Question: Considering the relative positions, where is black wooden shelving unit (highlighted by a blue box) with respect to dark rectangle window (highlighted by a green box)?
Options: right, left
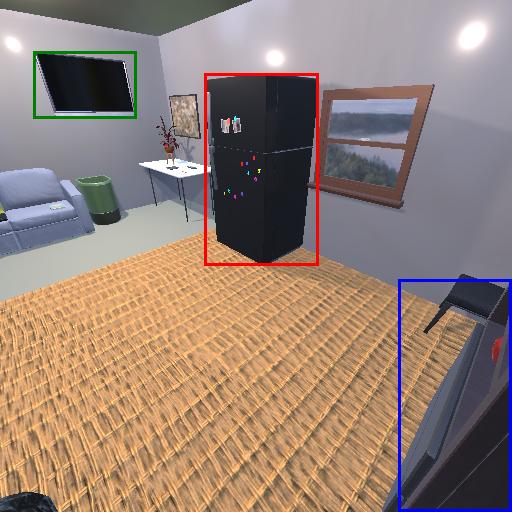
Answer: right